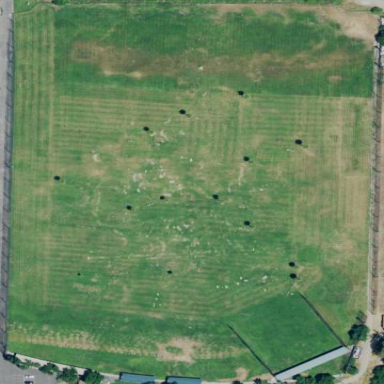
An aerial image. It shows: Grassy area designated for driving range golf.